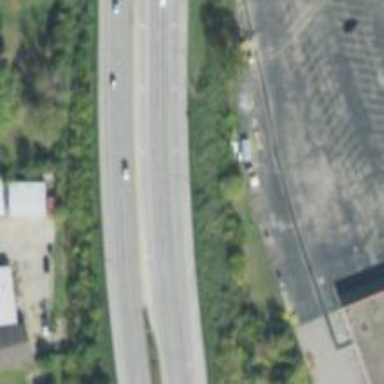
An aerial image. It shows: Trunk highway.